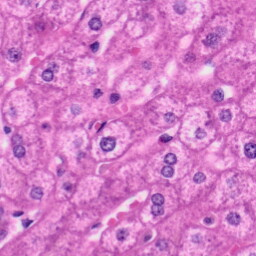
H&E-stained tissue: Liver